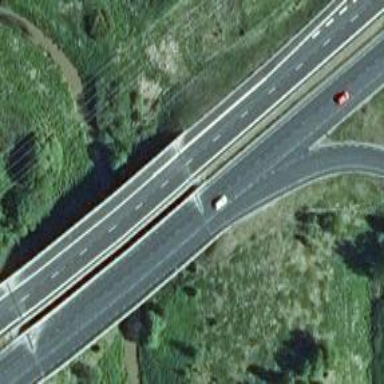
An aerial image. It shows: Asphalt bridge on motorway.